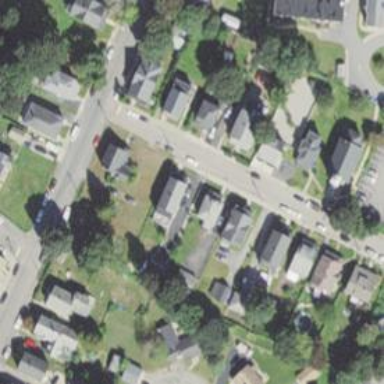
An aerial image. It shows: Residential driveway.